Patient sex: M
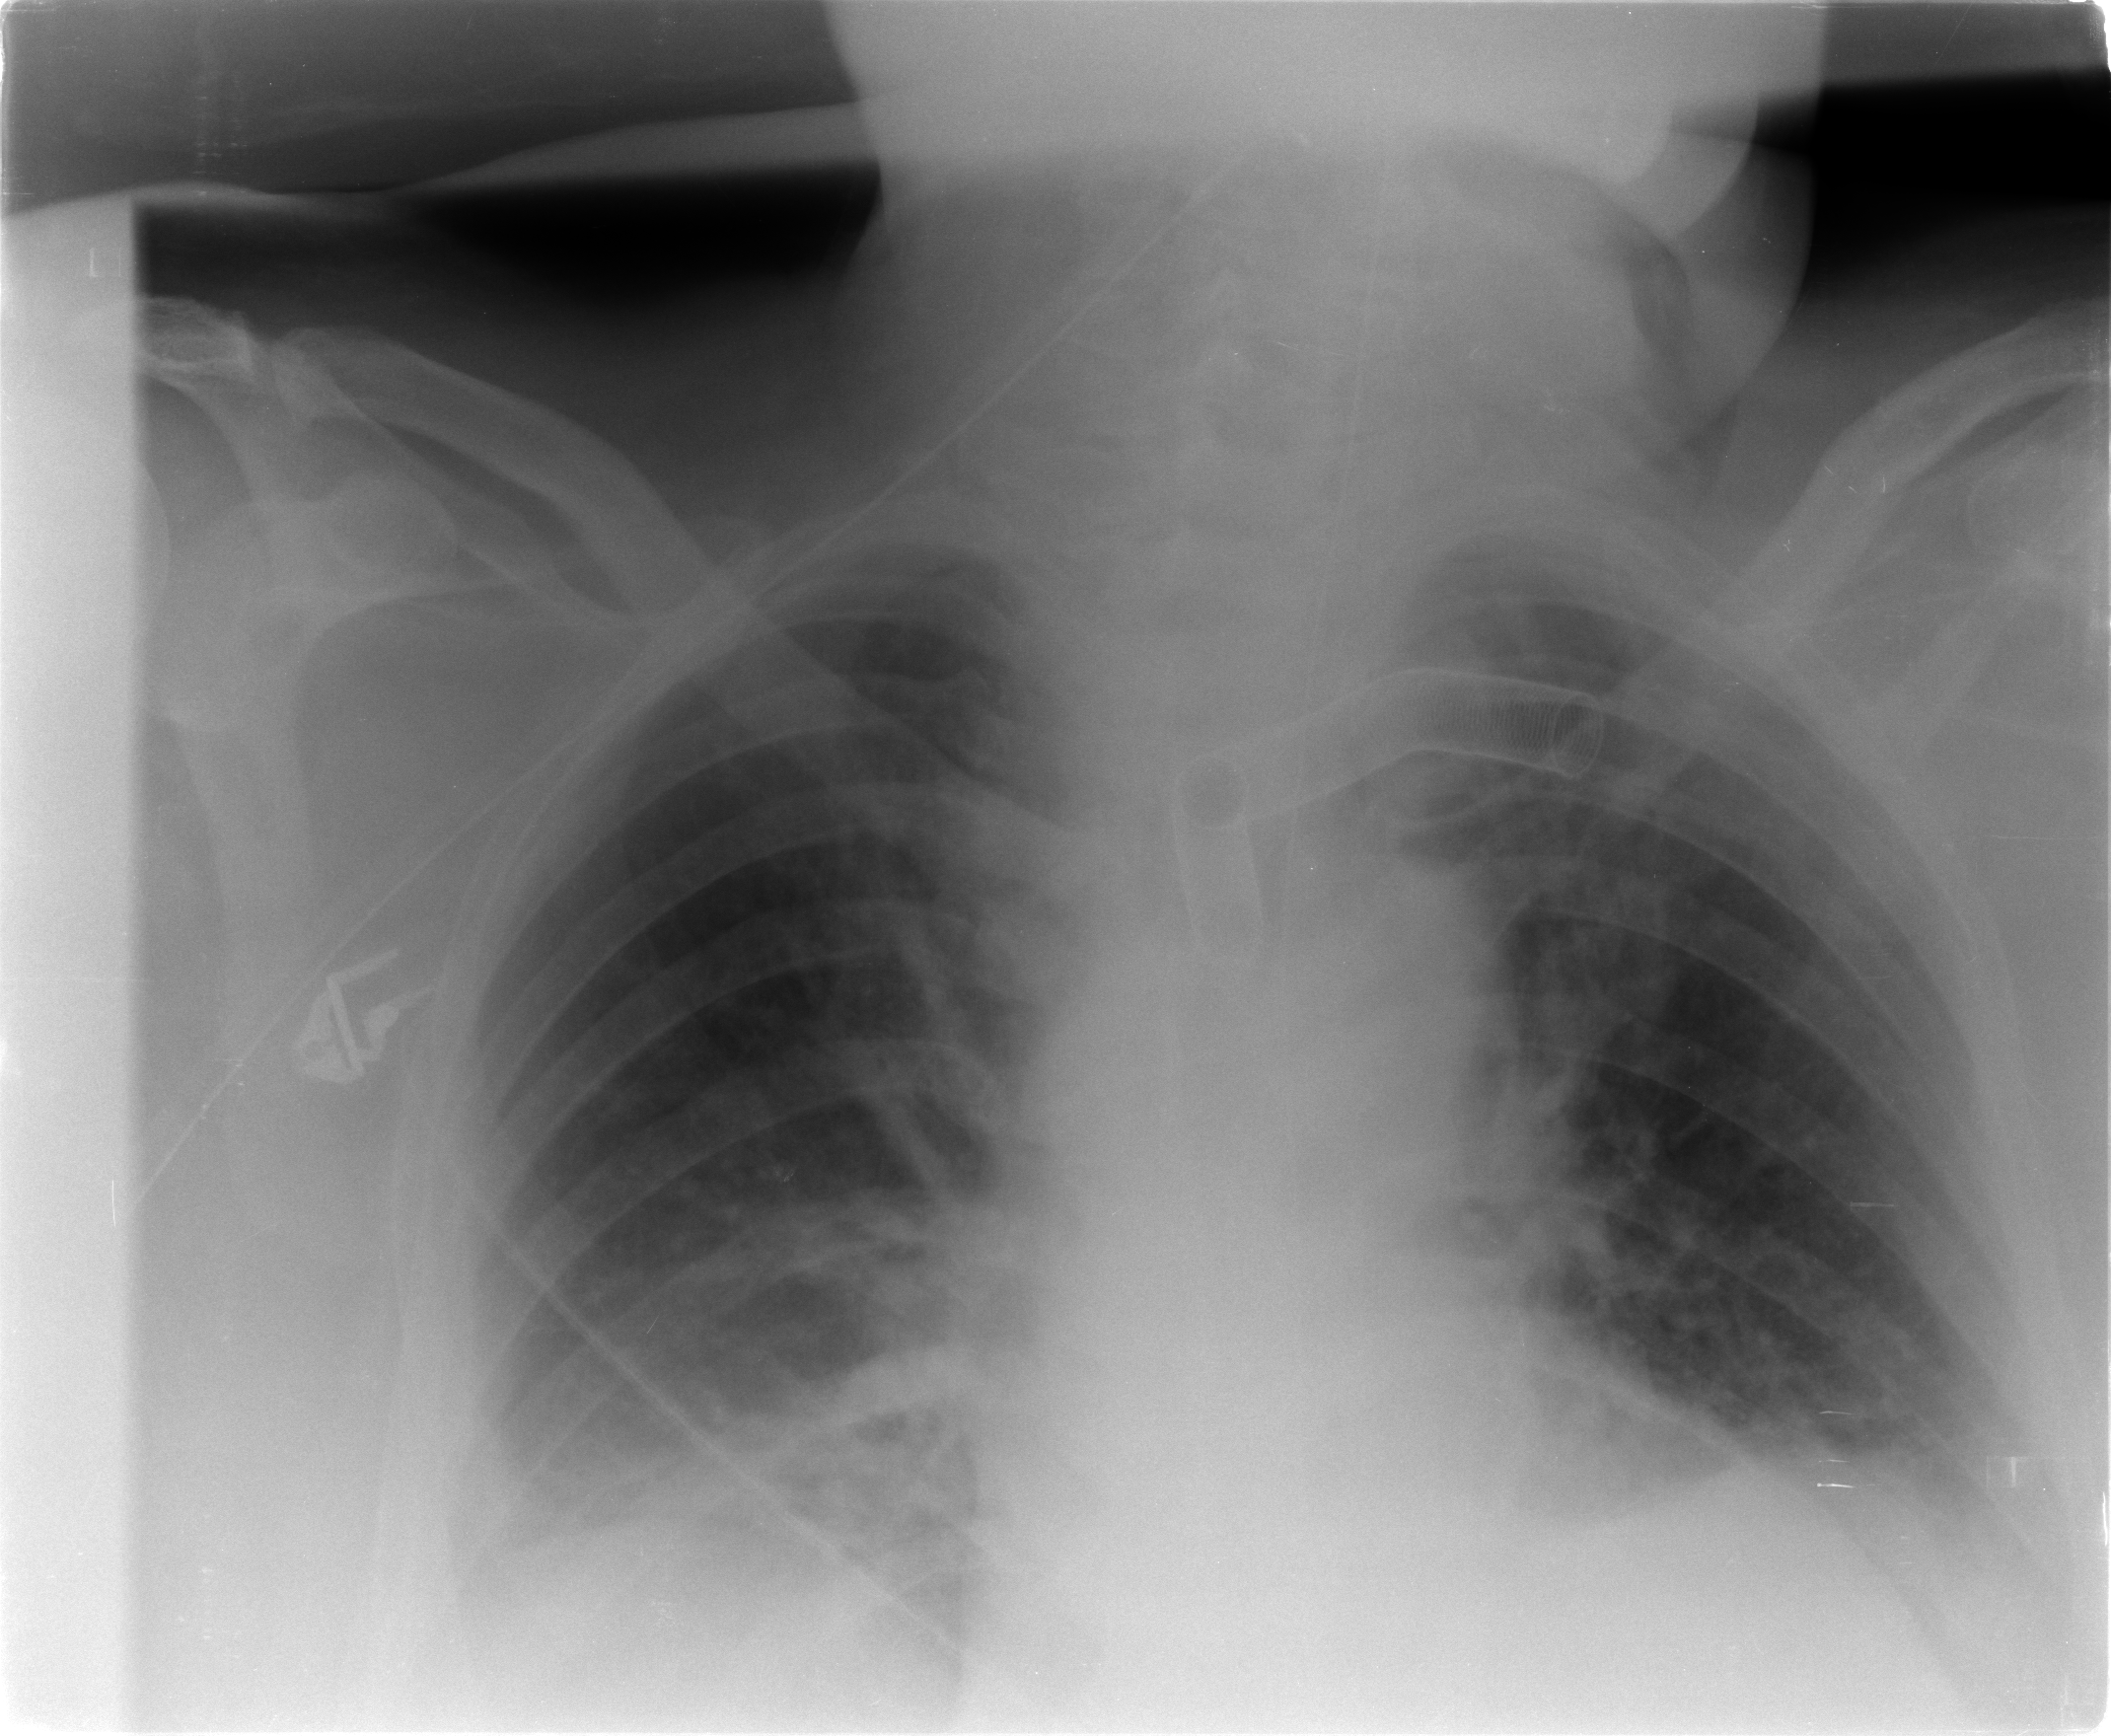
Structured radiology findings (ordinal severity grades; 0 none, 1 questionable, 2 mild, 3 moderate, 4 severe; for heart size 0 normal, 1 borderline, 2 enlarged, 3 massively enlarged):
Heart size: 0
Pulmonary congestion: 1
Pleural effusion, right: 2
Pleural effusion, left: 1
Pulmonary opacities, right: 1
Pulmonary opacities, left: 1
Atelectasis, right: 2
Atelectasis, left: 2